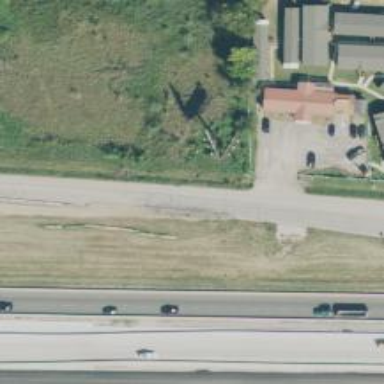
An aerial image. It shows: Tertiary road with frontage road along it.